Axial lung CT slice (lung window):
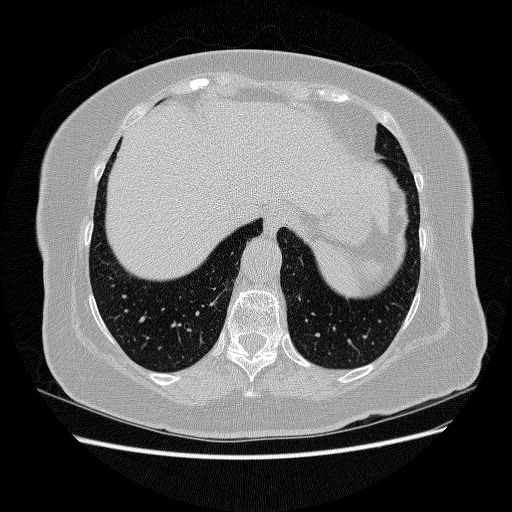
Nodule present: no